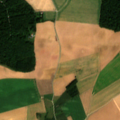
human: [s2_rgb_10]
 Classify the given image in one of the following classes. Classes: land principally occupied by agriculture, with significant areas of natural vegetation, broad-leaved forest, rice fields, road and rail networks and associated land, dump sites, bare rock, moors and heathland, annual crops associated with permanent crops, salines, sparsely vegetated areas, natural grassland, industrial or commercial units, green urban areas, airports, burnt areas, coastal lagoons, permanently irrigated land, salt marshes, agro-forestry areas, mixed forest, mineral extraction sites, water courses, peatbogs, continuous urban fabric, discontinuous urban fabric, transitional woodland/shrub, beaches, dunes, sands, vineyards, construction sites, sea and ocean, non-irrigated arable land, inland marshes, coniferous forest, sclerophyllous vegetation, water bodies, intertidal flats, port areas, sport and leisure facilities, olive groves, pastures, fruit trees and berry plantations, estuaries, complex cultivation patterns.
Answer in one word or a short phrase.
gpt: non-irrigated arable land, pastures, broad-leaved forest